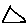
Label: triangle